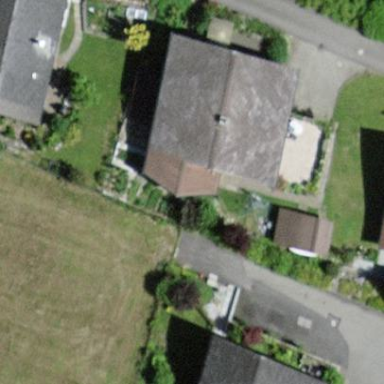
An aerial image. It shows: Residential building.